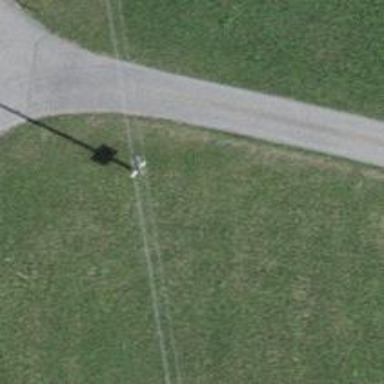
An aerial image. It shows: Utility pole in the area.